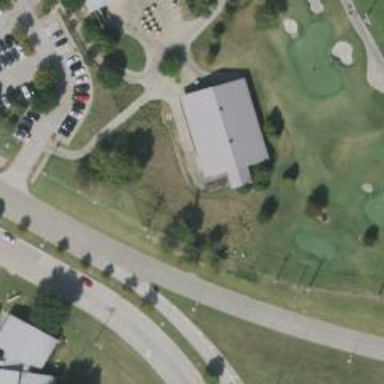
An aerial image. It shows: Path for golf carts.